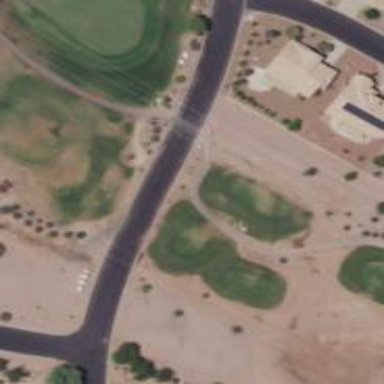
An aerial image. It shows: Service road used as golf cart path.